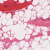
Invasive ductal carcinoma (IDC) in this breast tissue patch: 0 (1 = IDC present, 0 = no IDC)